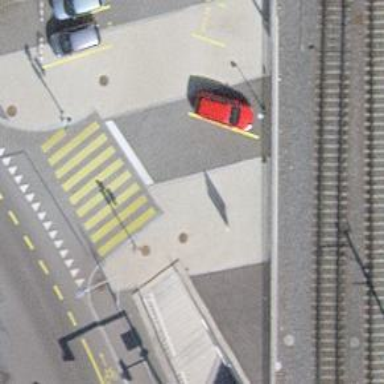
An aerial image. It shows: Car sharing facility.